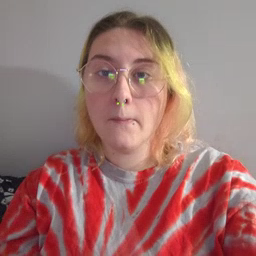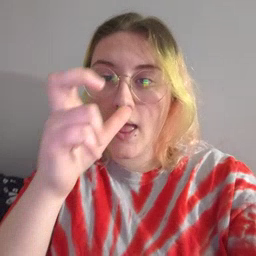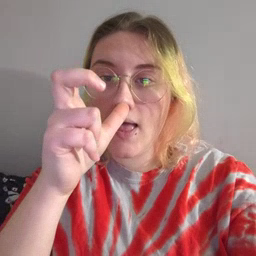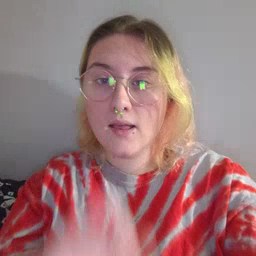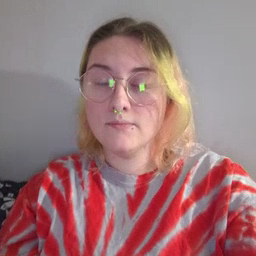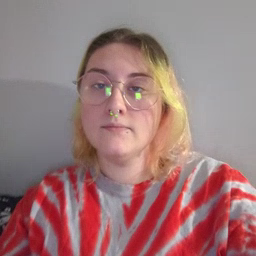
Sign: bug